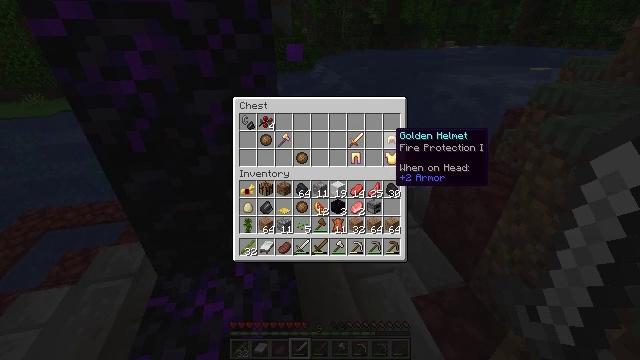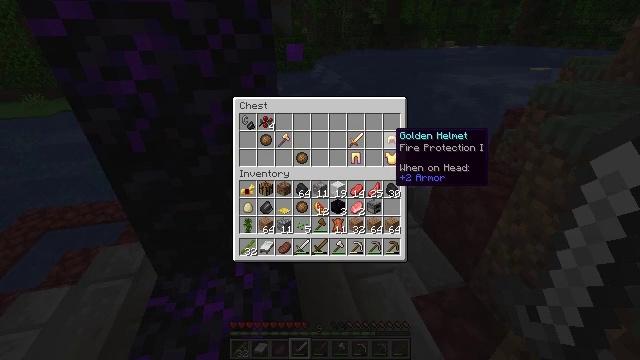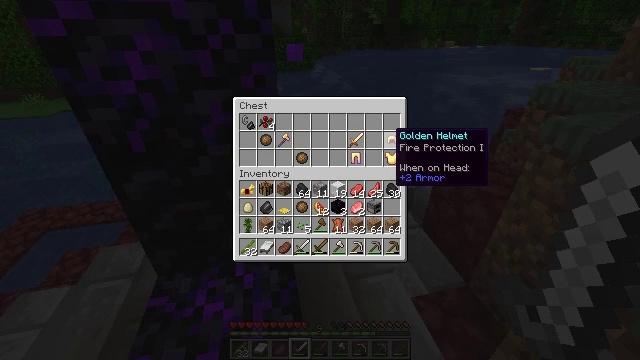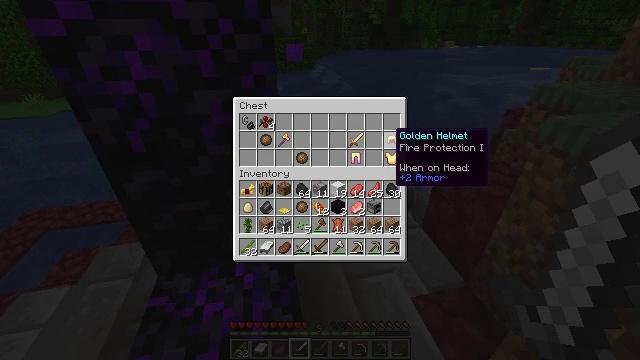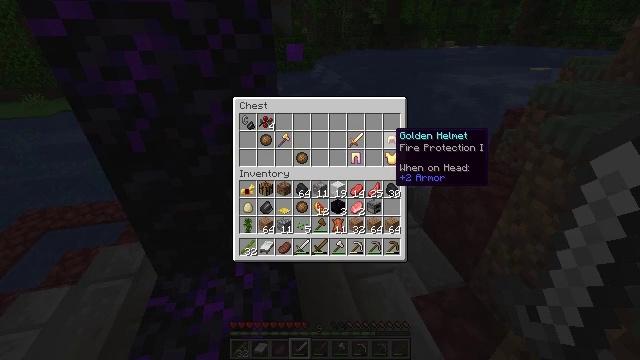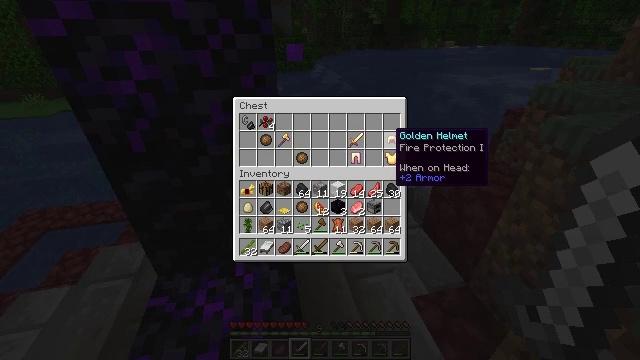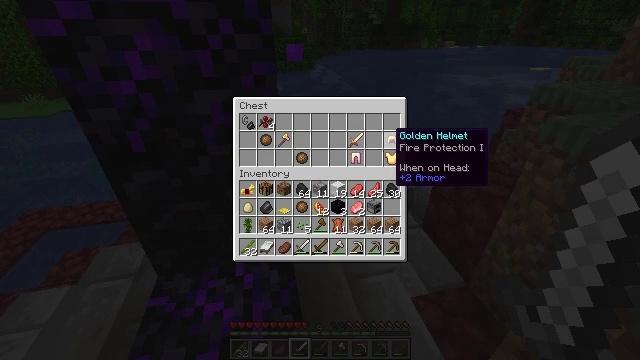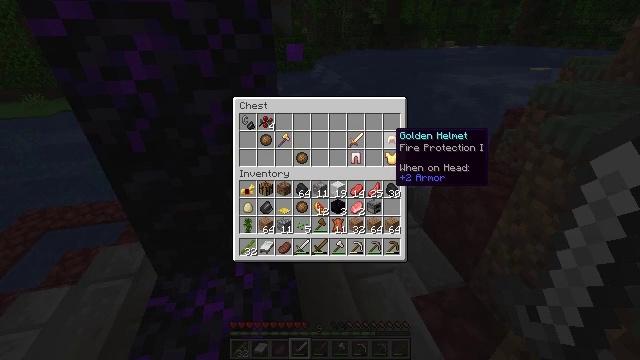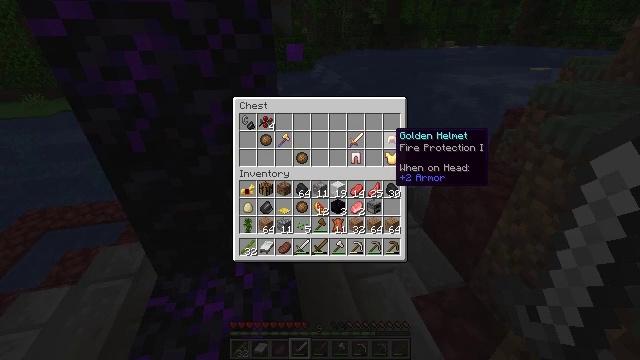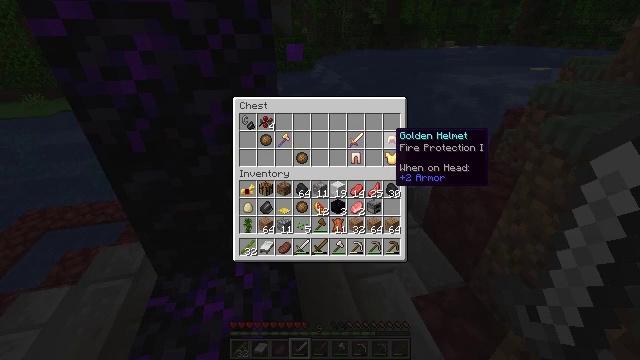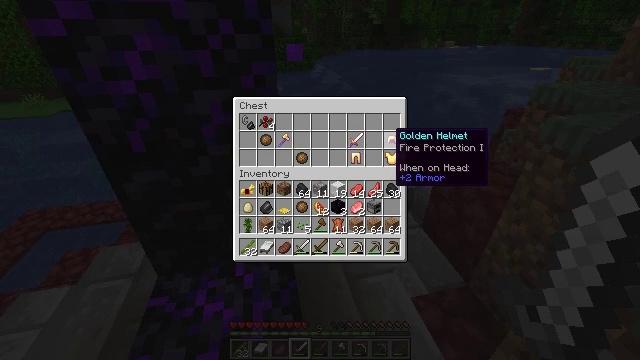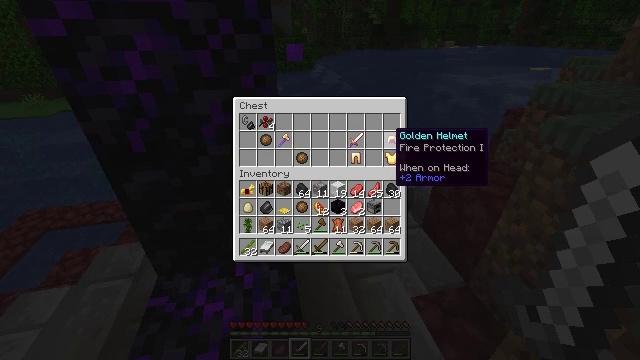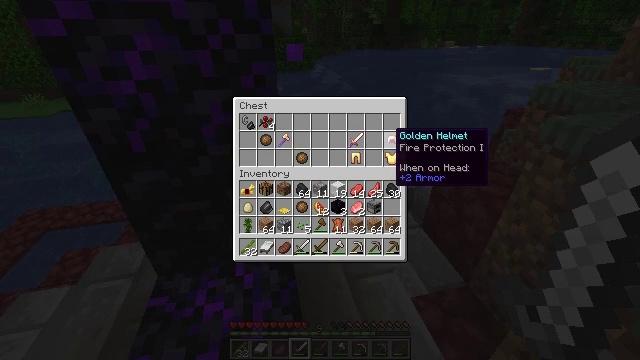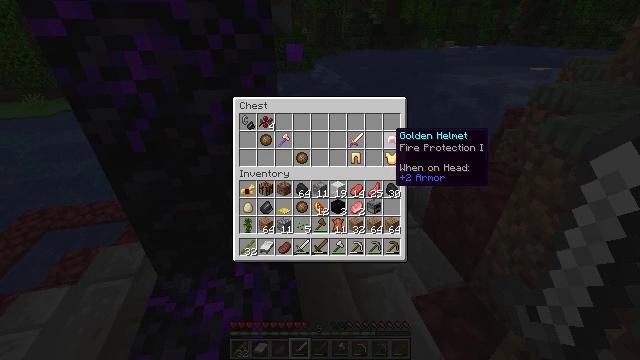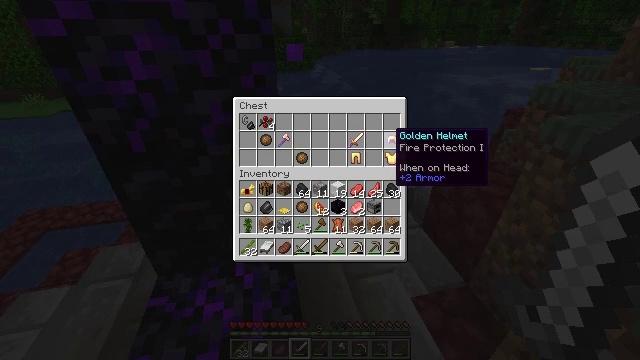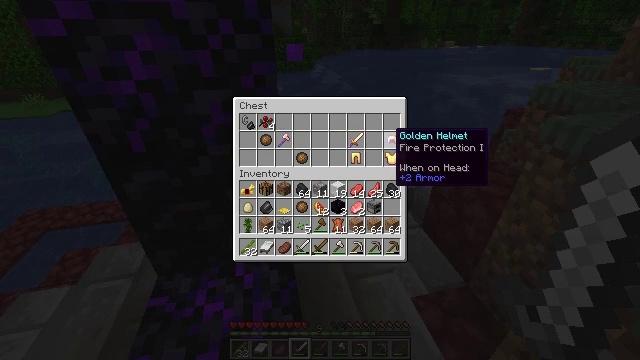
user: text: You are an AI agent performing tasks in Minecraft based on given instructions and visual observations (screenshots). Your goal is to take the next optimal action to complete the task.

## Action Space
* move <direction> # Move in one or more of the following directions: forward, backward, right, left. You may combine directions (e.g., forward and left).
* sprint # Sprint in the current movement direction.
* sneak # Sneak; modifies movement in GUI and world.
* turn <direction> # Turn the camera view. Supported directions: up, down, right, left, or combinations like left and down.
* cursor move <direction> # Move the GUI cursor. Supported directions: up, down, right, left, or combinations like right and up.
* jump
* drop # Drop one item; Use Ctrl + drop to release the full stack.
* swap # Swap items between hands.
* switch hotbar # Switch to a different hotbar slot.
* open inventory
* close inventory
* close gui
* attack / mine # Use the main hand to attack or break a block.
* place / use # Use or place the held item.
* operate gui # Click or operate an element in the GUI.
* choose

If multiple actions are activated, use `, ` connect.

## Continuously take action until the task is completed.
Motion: motion action
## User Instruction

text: Collect the grass block using a shovel.
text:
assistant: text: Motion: no_op
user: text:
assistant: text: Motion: no_op
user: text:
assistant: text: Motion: no_op
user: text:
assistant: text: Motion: no_op
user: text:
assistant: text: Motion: no_op
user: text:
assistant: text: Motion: no_op
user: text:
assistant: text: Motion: no_op
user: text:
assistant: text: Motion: no_op
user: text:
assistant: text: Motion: no_op
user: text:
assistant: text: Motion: no_op
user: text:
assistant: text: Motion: no_op
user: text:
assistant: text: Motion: no_op
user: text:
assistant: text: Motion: no_op
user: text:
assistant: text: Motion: no_op
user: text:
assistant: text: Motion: no_op
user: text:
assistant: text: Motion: no_op
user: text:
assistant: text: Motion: no_op
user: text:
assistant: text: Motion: no_op
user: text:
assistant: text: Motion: no_op
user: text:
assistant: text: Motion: no_op
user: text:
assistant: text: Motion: no_op
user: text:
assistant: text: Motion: no_op
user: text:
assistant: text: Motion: no_op
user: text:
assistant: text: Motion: no_op
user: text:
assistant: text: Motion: no_op
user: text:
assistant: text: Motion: no_op
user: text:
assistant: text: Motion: no_op
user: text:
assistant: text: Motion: no_op
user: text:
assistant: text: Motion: no_op
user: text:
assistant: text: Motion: no_op